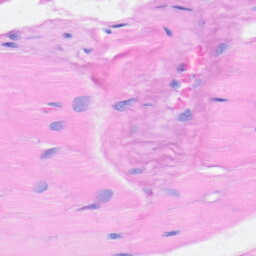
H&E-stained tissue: Heart